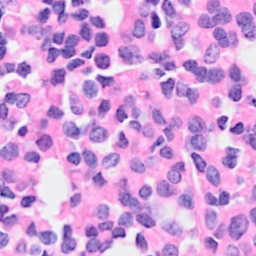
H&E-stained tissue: Breast